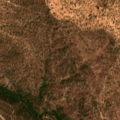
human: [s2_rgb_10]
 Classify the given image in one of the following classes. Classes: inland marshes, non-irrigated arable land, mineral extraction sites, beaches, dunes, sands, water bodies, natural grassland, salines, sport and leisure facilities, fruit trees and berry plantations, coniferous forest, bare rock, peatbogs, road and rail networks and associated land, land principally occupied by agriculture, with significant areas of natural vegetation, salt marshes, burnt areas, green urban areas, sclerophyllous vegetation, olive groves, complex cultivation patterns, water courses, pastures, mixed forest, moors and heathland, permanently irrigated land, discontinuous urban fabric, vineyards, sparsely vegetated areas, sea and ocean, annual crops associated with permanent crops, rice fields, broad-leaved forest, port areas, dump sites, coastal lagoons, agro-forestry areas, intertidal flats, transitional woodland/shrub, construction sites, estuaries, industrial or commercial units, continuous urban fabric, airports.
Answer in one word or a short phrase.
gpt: agro-forestry areas, broad-leaved forest